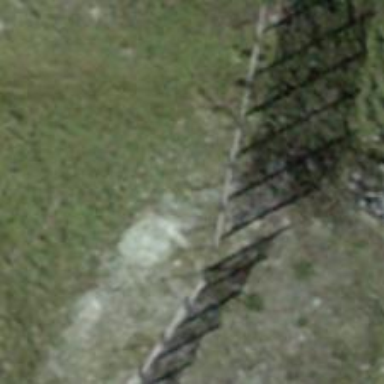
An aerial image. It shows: Avalanche protection barrier.